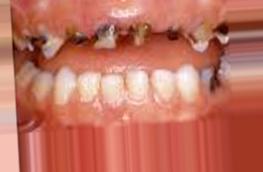
Condition: Caries